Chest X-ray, AP view. Patient: 52 years old, sex F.
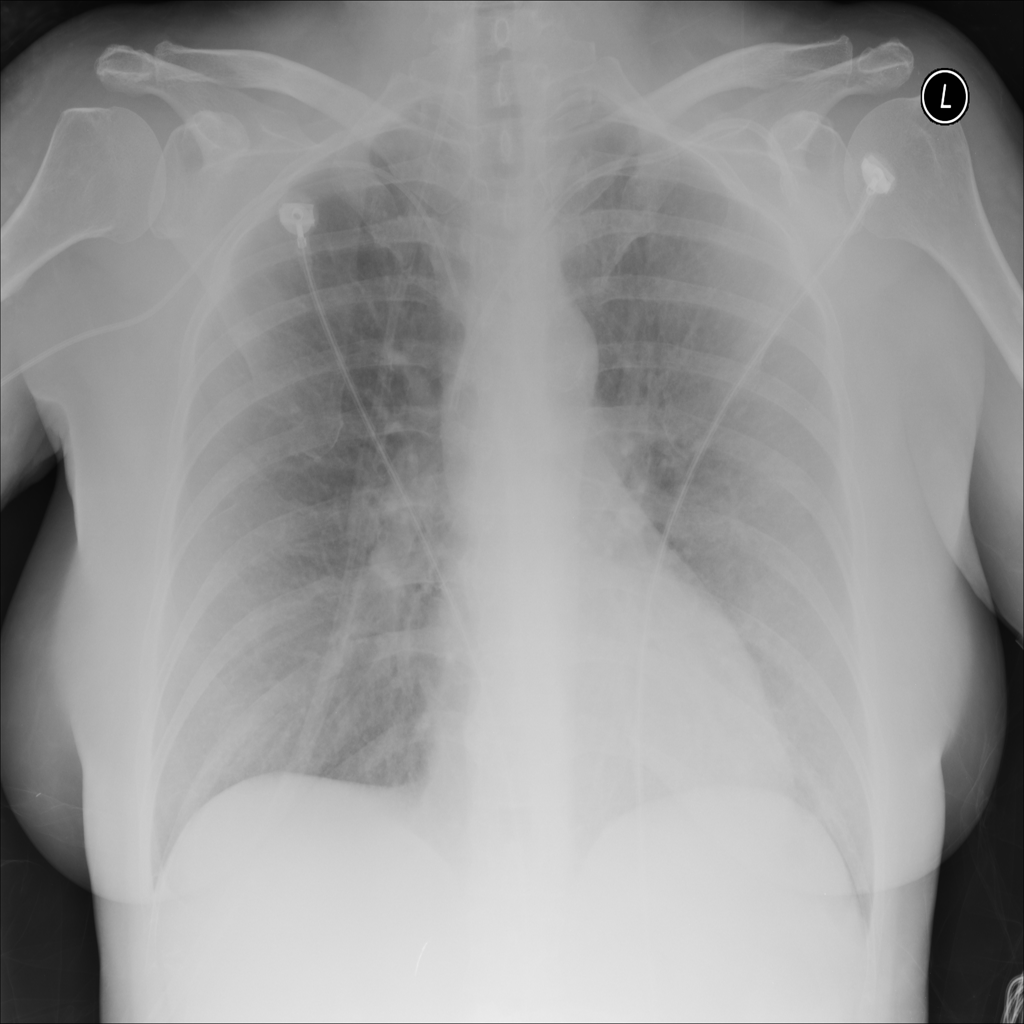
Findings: No Finding